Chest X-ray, AP view. Patient: 53 years old, sex M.
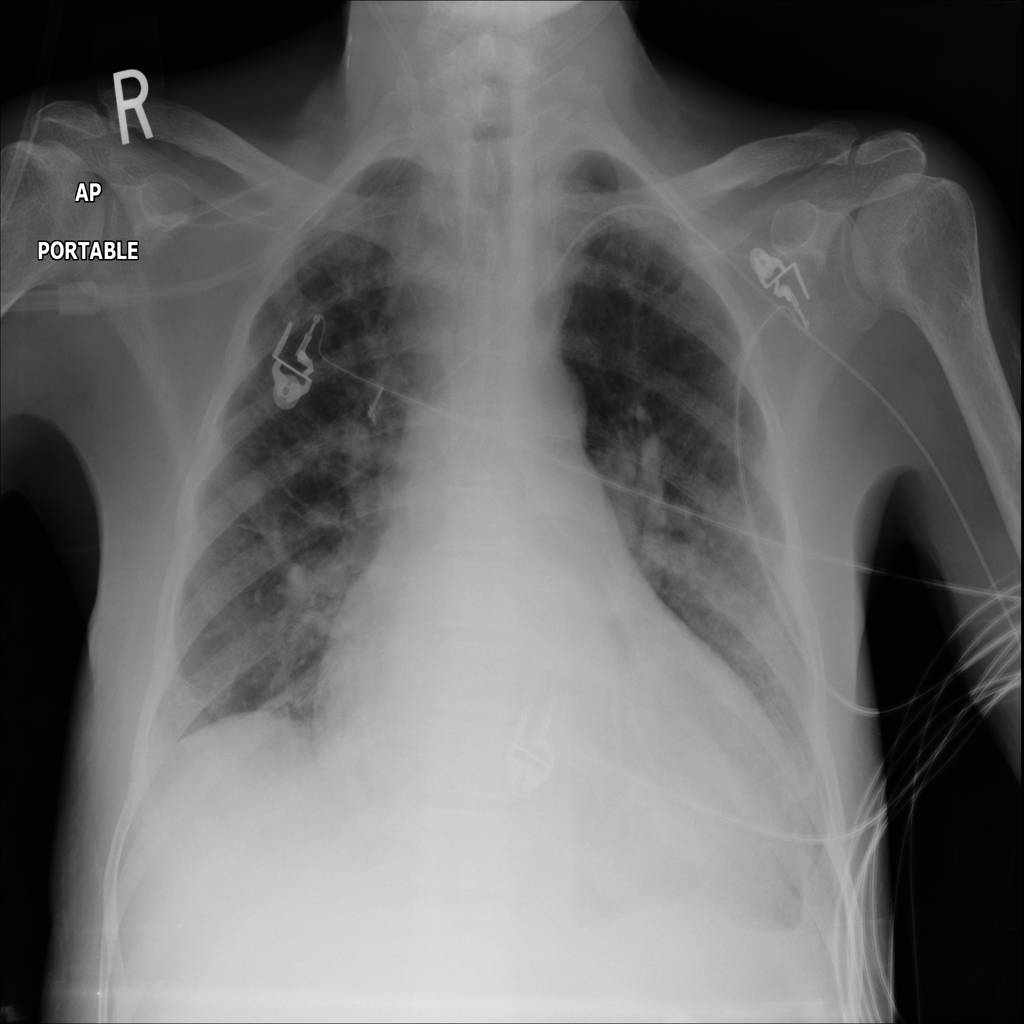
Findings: No Finding